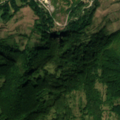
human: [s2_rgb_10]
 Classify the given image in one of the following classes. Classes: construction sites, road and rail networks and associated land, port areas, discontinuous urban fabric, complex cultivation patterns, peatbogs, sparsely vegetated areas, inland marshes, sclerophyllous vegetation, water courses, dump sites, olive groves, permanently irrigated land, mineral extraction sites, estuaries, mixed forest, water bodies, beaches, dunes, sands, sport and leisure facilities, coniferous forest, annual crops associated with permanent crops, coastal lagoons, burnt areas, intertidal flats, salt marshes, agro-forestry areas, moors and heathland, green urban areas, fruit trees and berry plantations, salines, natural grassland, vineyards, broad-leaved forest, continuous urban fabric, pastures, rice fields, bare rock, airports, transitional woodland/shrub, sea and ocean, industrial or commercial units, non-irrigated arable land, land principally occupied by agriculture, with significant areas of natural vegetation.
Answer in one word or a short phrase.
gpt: complex cultivation patterns, land principally occupied by agriculture, with significant areas of natural vegetation, broad-leaved forest, transitional woodland/shrub